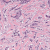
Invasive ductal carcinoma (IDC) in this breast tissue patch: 1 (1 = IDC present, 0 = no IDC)